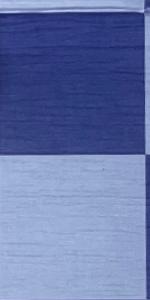
Label: Empty